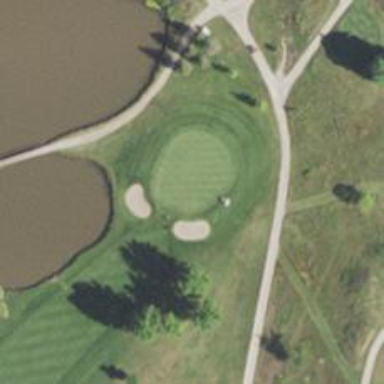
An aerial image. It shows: View of golf hole.